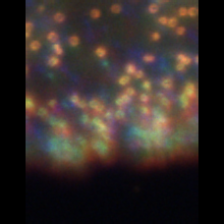
Taxon: Phaeocystis
Group: Other